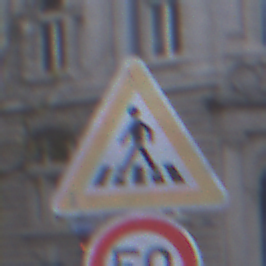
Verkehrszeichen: FussgaengerueberwegRechts
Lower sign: Geschwindigkeit50
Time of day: SunriseSunset
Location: Outdoor (Urban)
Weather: PartlyCloudy
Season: NotSpecified
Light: Natural